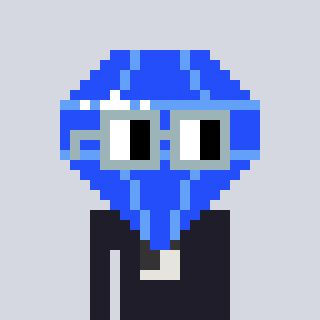
a pixel art character with square dark gray glasses, a blue diamond-shaped head and a grayscale-colored body on a cool background